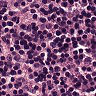
Metastatic tissue present: no